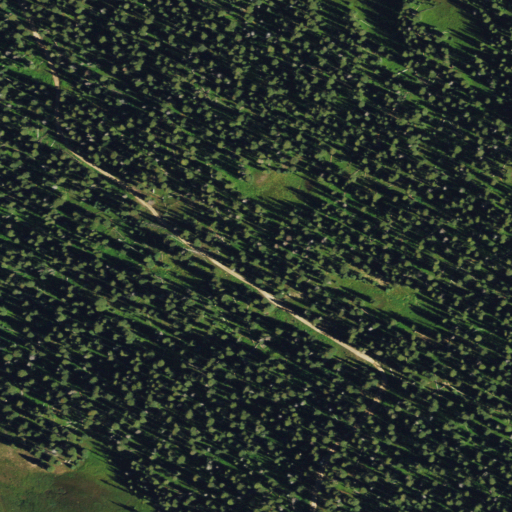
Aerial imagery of depression(s) in Colorado named Tin Can Basin containing evergreen forest, herbaceous wetlands, deciduous forest, and grassland